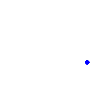
Particle: pion